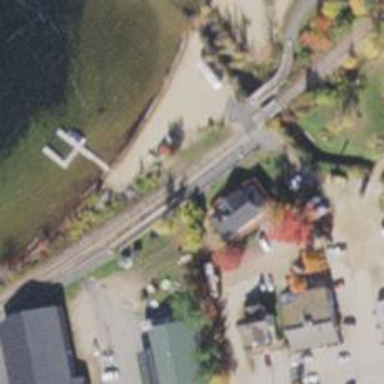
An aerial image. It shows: Path on bridge.